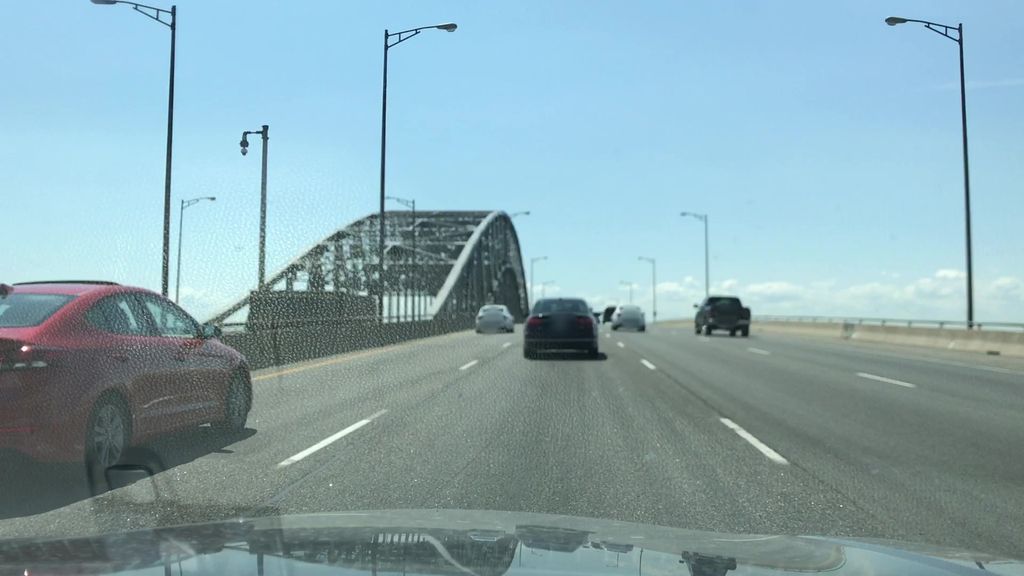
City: hamilton